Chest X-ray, PA view. Patient: 71 years old, sex M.
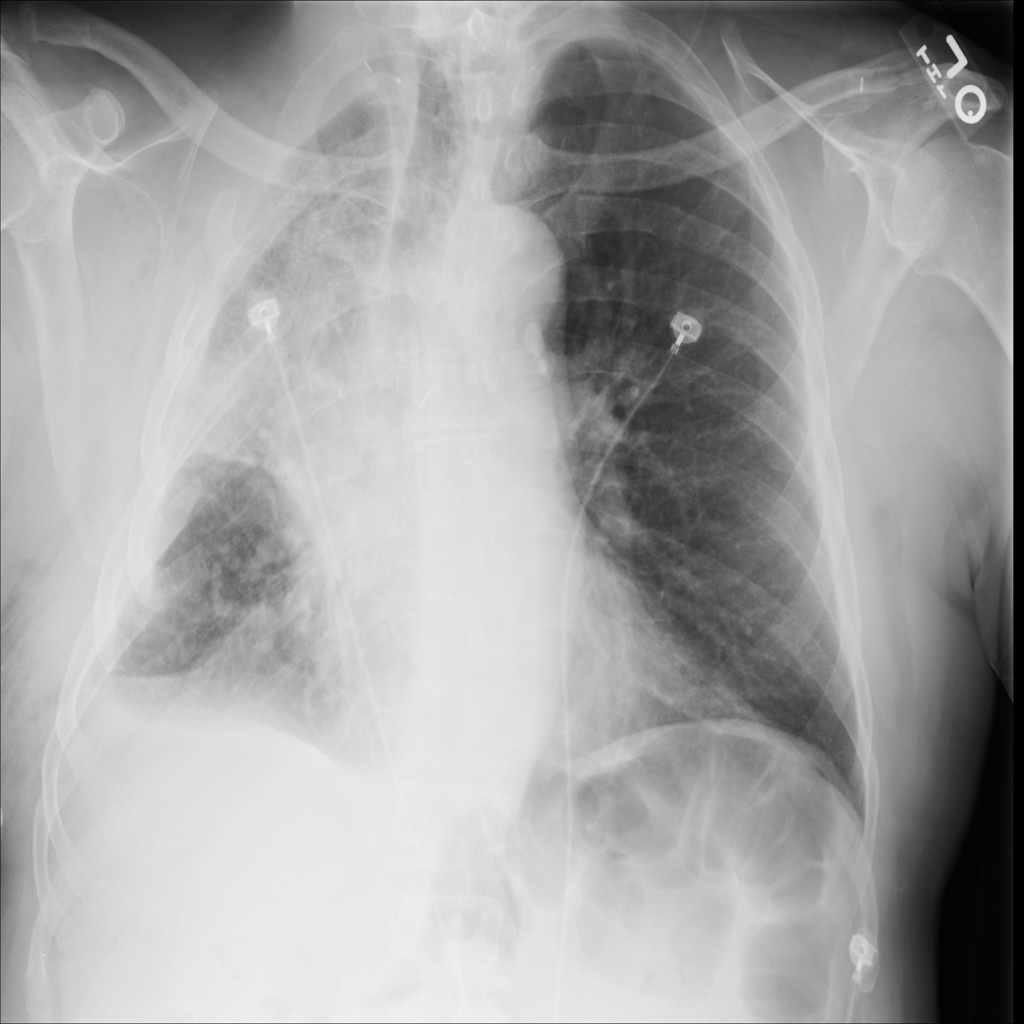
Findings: Infiltration, Pneumothorax